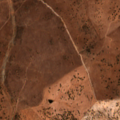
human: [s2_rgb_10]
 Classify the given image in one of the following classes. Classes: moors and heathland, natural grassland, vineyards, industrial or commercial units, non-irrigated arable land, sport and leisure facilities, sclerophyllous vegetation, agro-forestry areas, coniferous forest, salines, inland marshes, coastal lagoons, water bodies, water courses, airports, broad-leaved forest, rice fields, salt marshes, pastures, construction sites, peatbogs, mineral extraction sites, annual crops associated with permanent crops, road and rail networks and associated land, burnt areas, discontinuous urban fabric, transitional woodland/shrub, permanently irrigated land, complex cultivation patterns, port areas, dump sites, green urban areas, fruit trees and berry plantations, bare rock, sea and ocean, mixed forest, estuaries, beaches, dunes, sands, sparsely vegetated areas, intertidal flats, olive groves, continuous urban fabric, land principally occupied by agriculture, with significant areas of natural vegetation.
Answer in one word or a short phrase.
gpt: pastures, agro-forestry areas